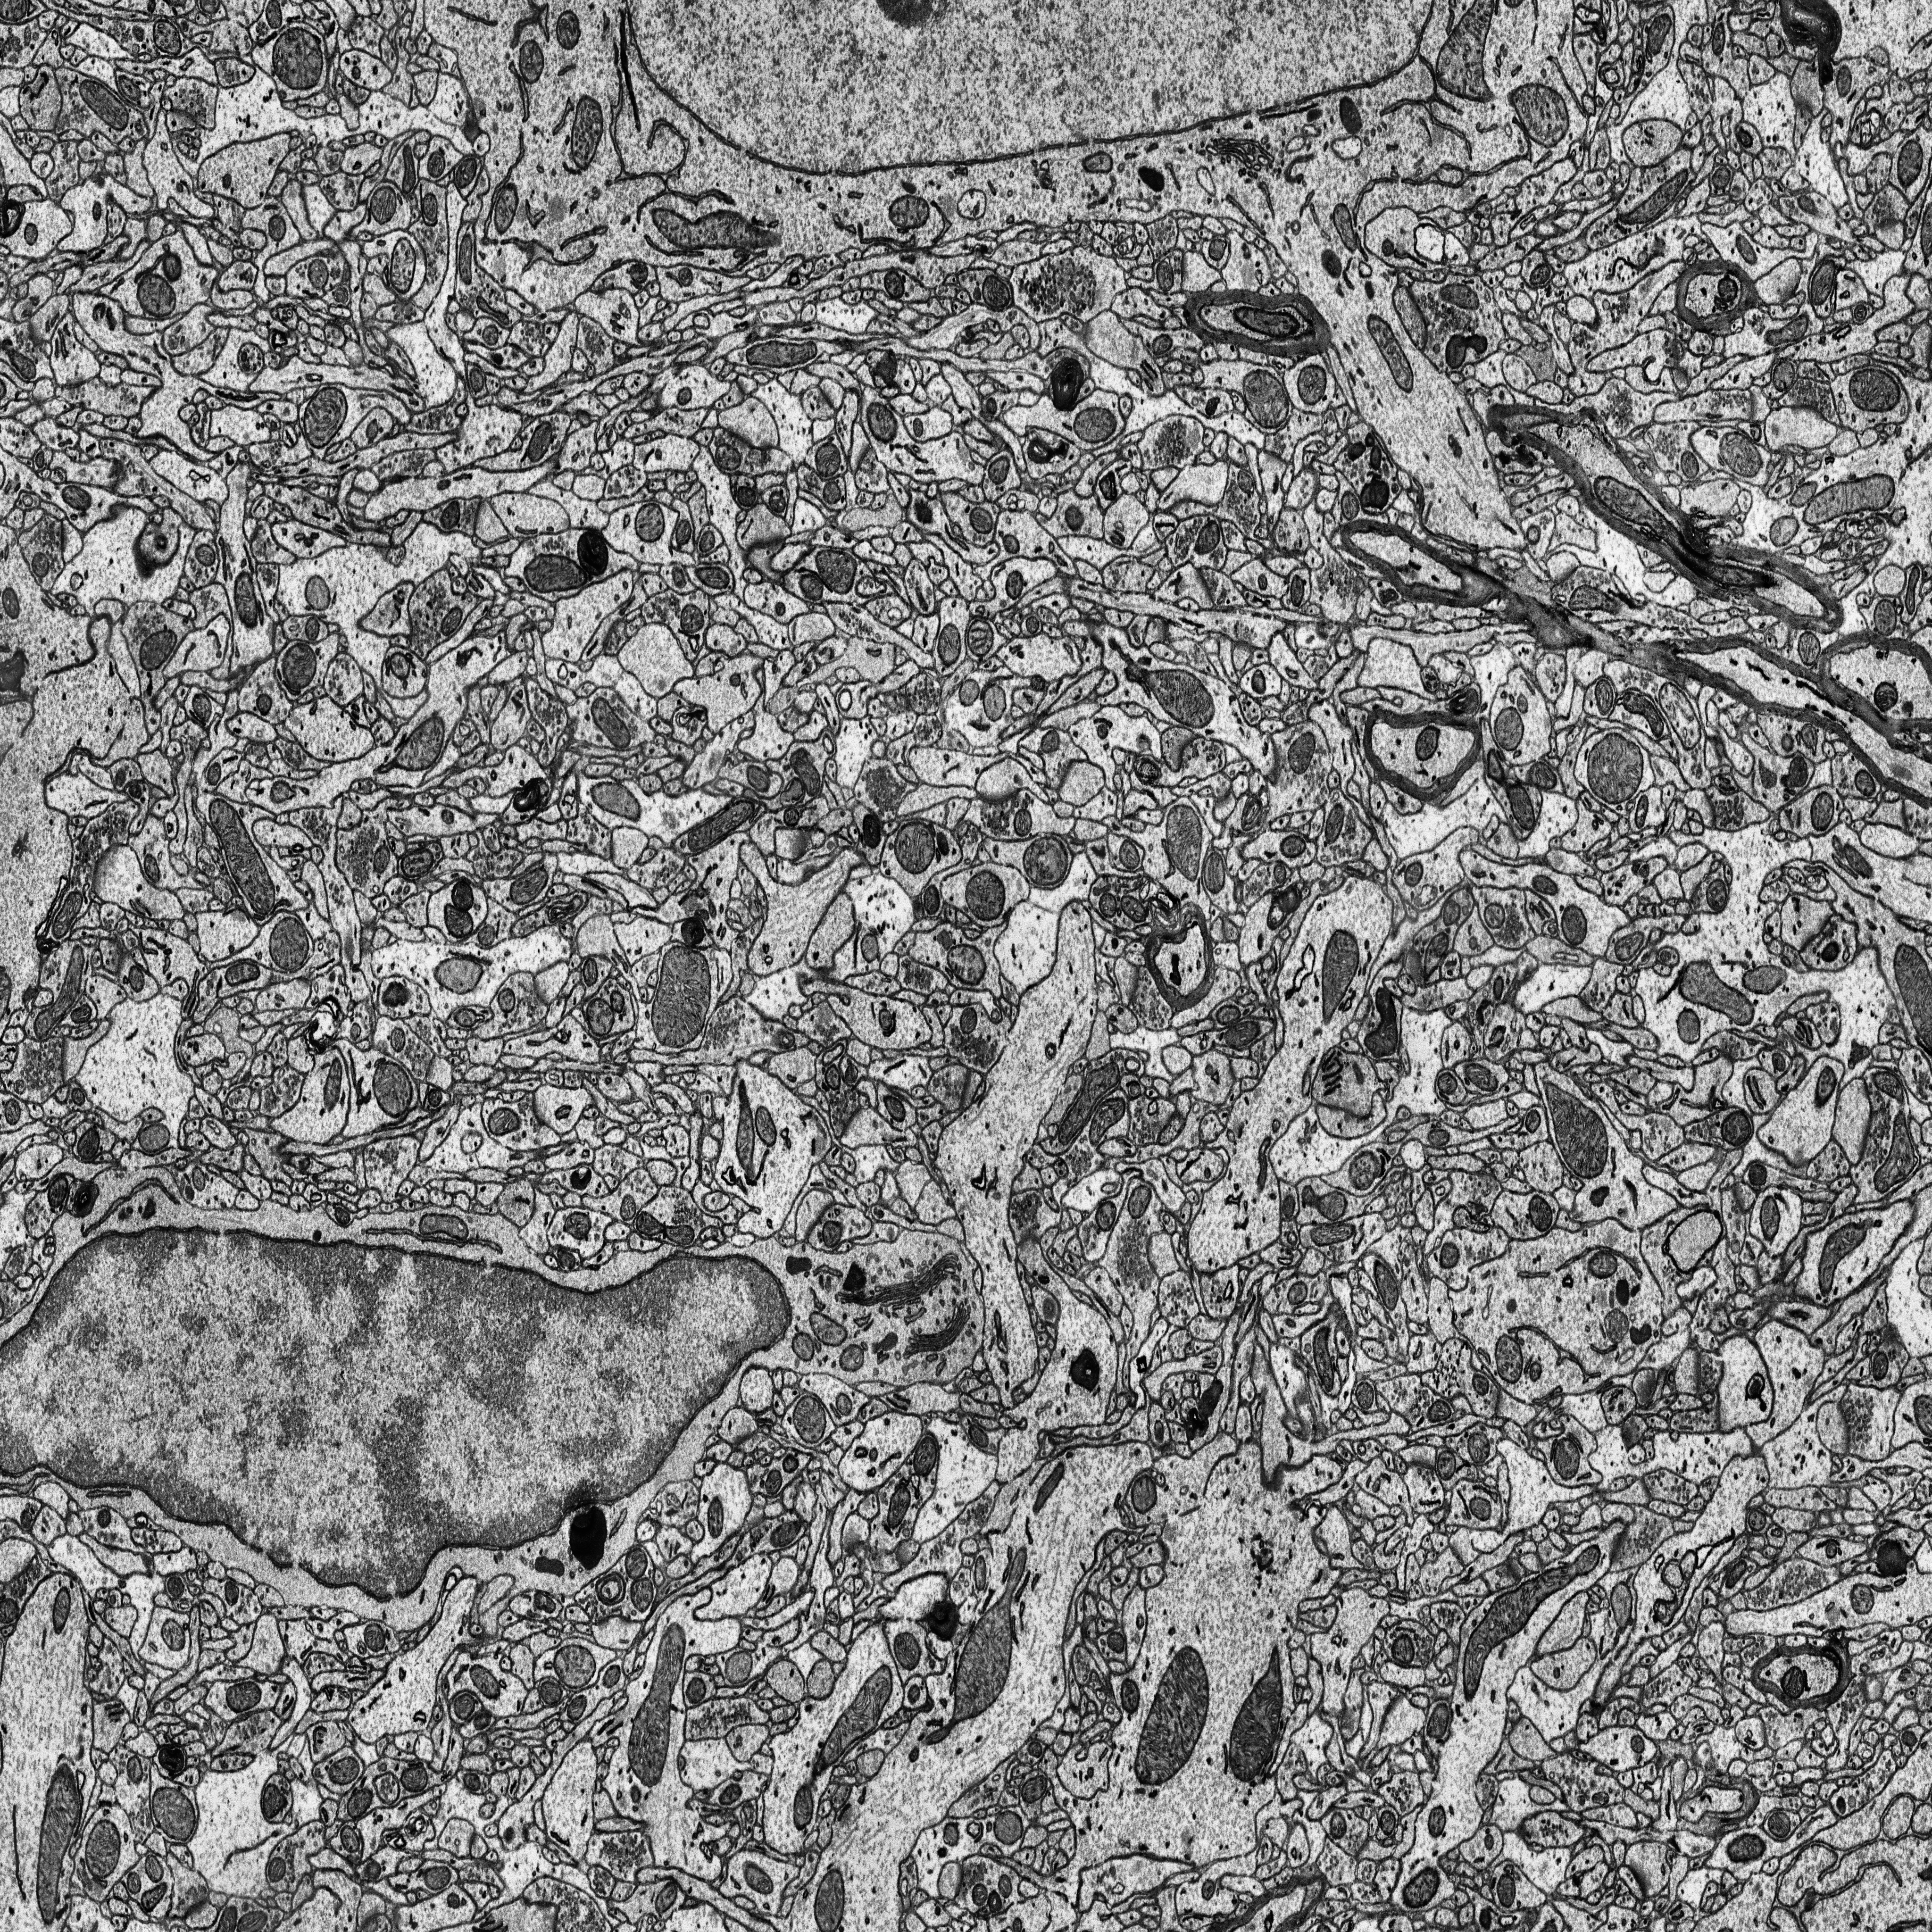
Electron microscopy slice of rat cortex tissue
Slice depth (z): 14
Mitochondria instances in slice: 411